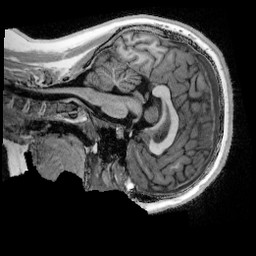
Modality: UNIT1_denoised
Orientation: sagittal
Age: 13
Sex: female
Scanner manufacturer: siemens
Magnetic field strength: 3 T
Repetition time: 4 s
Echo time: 0.00303 s